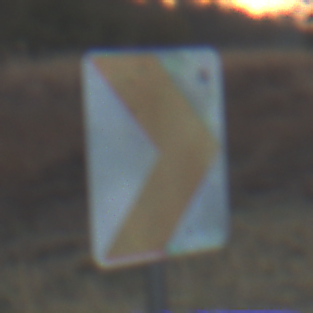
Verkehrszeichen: RichtungstafelnInKurvenKleinLinks
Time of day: SunriseSunset
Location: Outdoor (Nature)
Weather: Clear
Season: Winter
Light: Natural